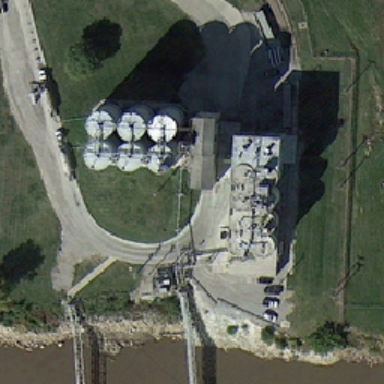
Some tanks are close to ripples .